Question: Through a comedy of noob errors I find myself in the following situation in a local repo:

Using 'git reset' I have maneuvered the branch tags to where I want them, and I would now like to delete the 3 commits on what looks like an unnamed branch. I have researched/tried a variety of things including 'gc', 'prune' without success.
I realize that I could just blow away the local repo and re-clone it, however I'd like to use it as a learning opportunity.
So the question is: How can I delete those commits?
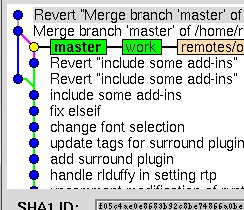
Answer: Have you looked at the <URL>.
Examine it with 'git reflog' or 'git log -g'. Nuke it with 'git reflog expire --expire=now --all', and then you can garbage collect the unused commits.